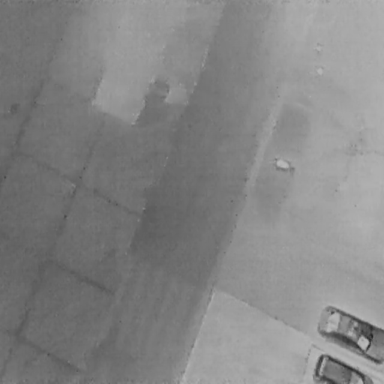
There are three Bicycles in the infrared image.